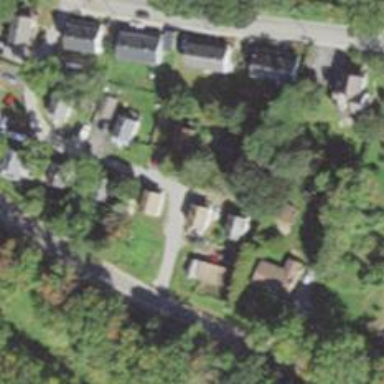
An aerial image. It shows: Residential driveway.